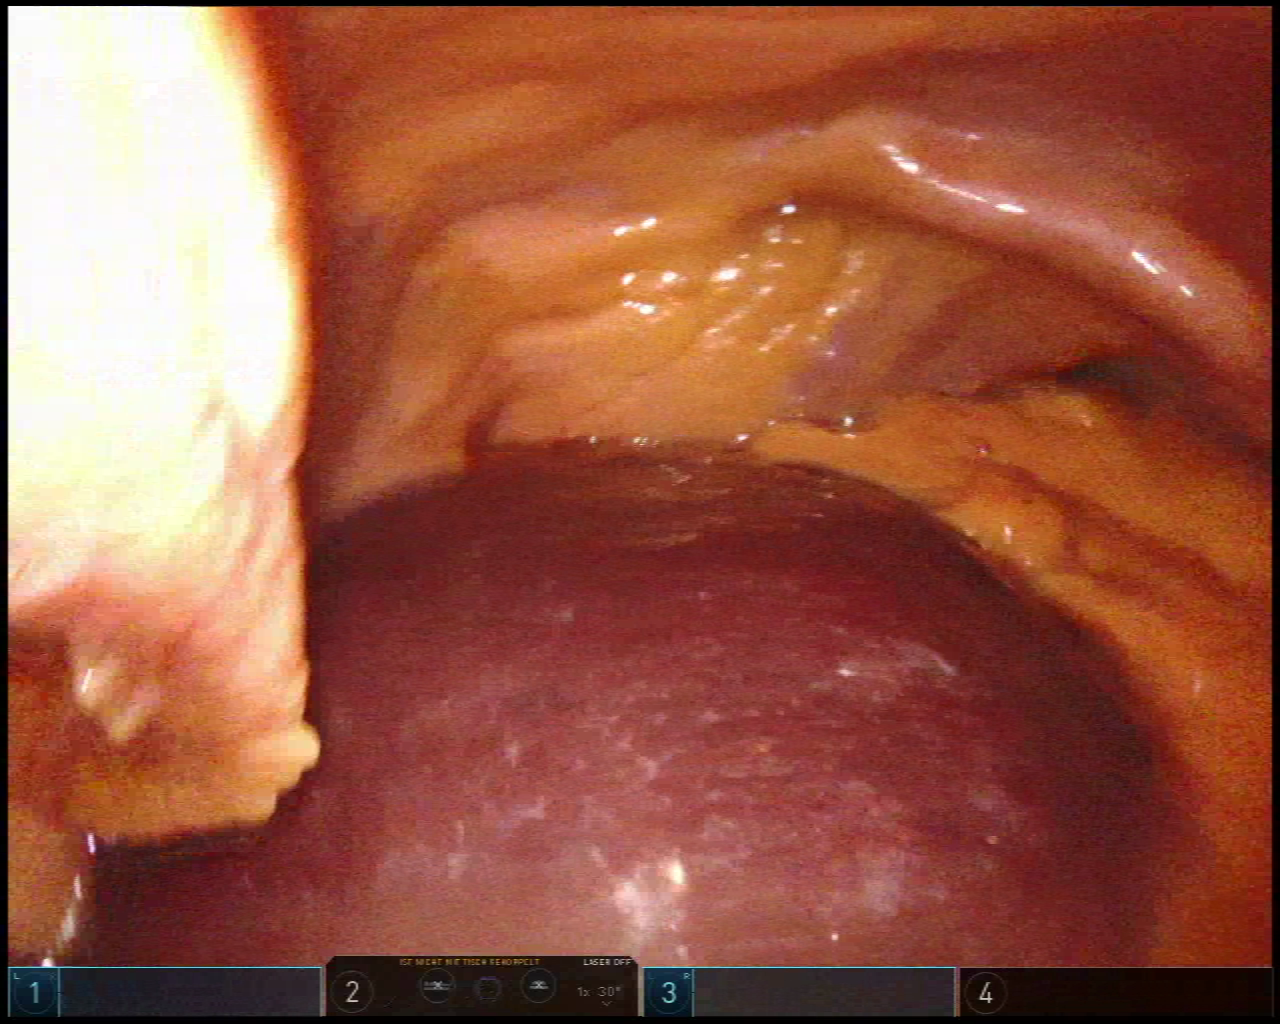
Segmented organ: liver
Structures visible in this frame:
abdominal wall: no
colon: no
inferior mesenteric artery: no
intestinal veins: no
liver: yes
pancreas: no
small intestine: no
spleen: no
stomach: no
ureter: no
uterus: no
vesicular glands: no